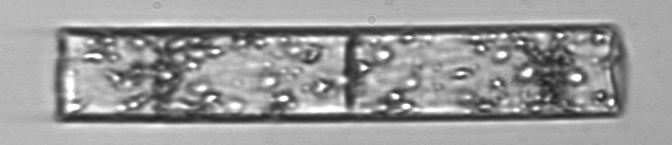
Label: Guinardia_flaccida